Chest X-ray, PA view. Patient: 38 years old, sex F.
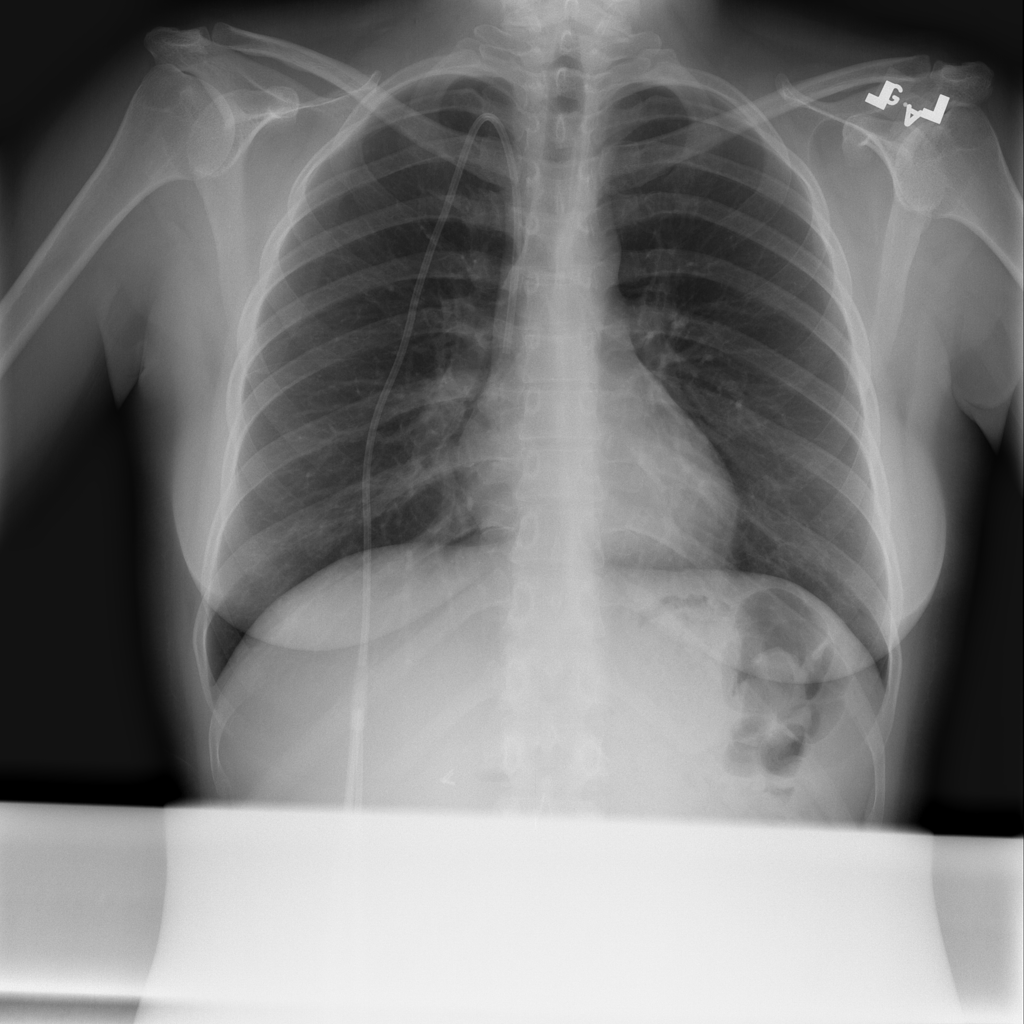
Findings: No Finding